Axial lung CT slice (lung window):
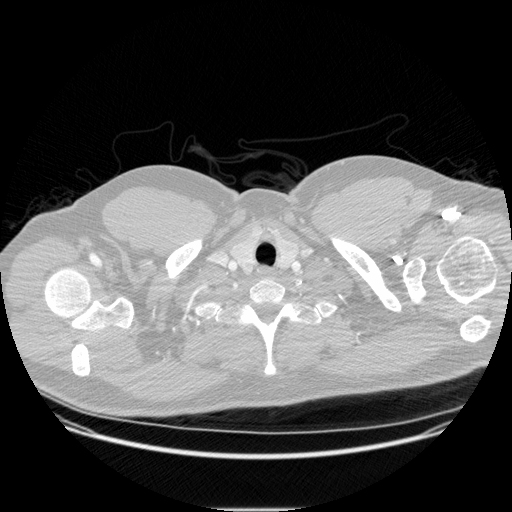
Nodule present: no